Field crop: maize
Growth stage: 2
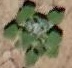
Species: chenopodium